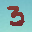
Label: 3